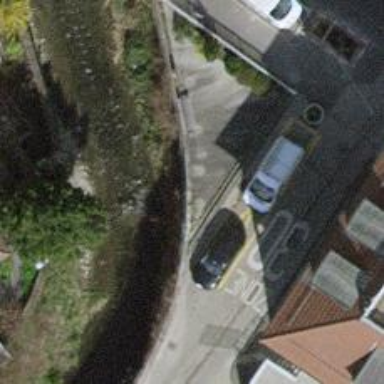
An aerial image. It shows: Retaining wall.